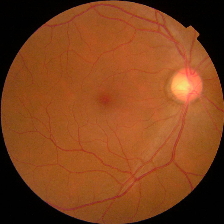
Diabetic retinopathy grade: No DR